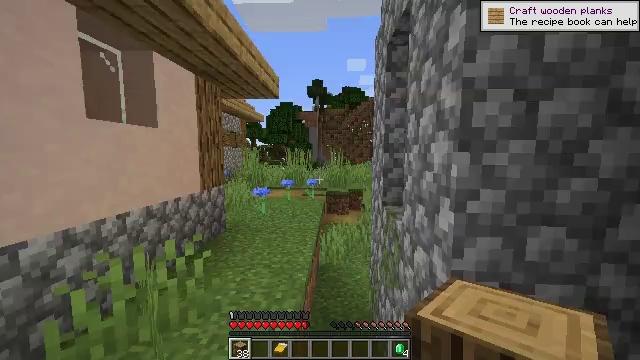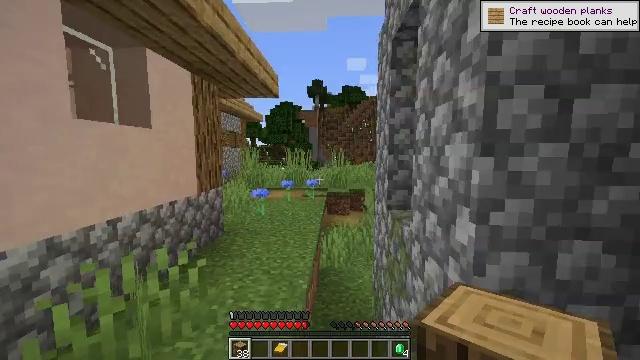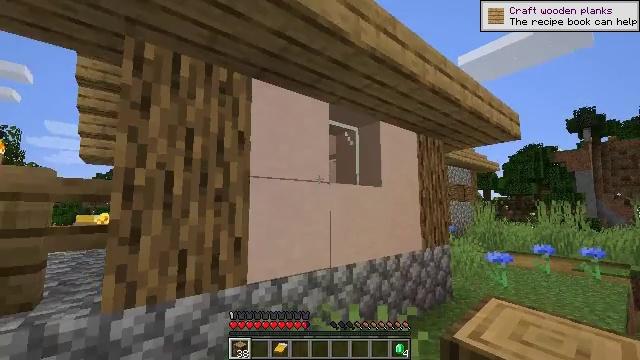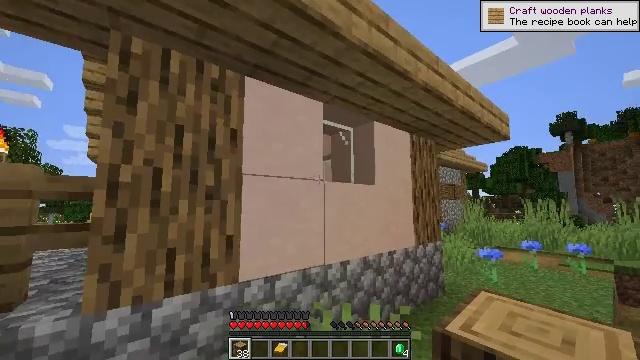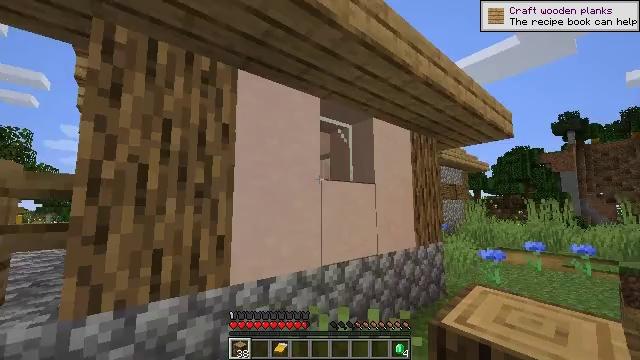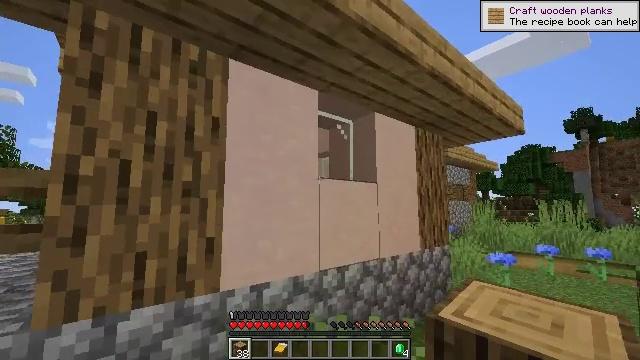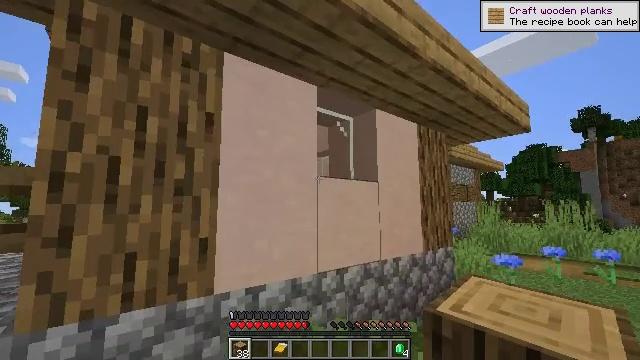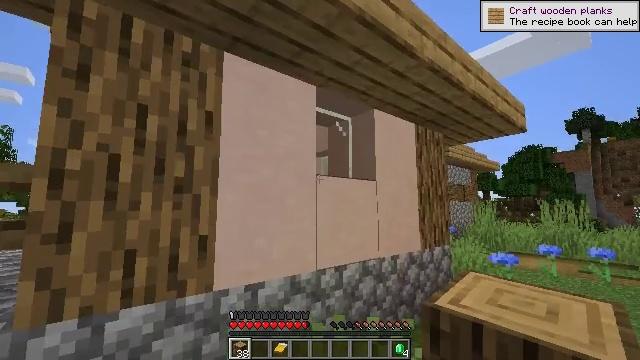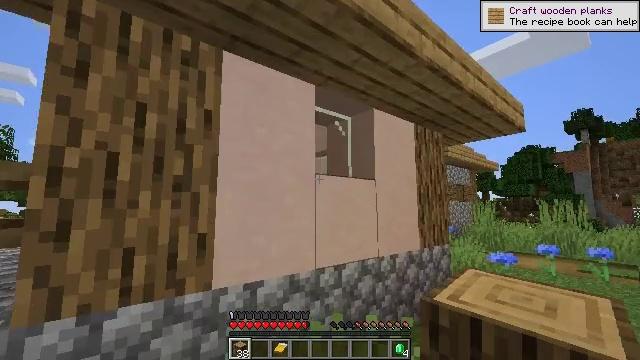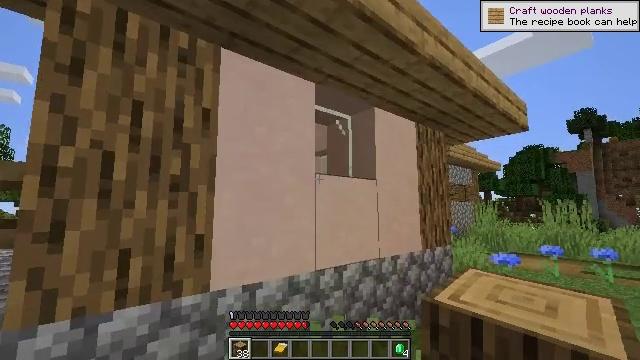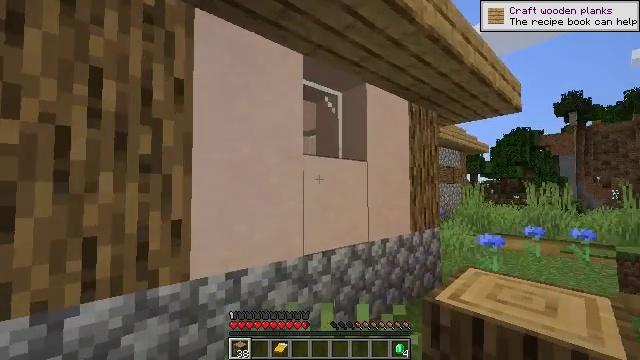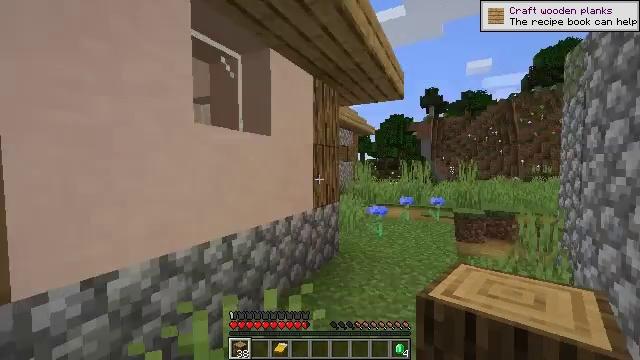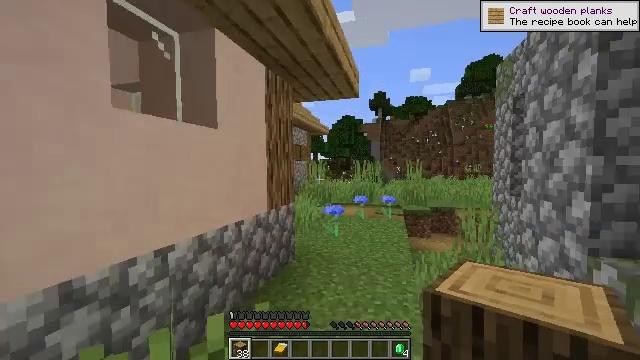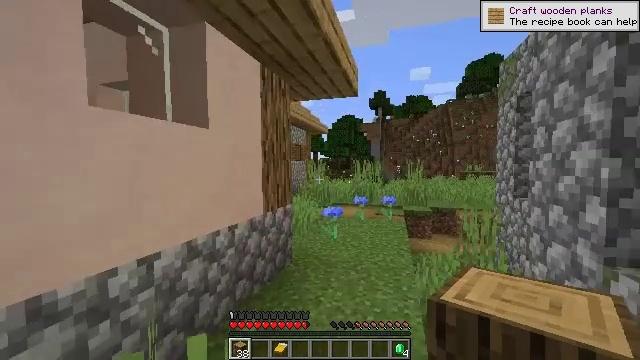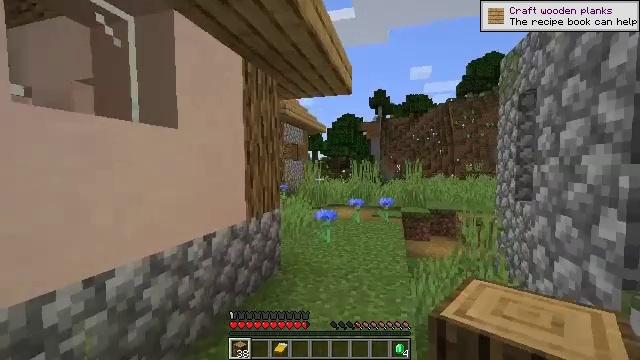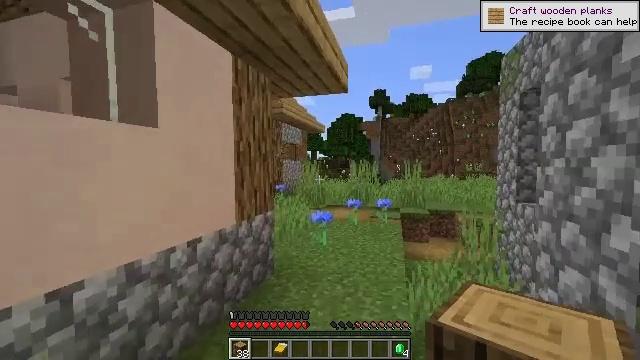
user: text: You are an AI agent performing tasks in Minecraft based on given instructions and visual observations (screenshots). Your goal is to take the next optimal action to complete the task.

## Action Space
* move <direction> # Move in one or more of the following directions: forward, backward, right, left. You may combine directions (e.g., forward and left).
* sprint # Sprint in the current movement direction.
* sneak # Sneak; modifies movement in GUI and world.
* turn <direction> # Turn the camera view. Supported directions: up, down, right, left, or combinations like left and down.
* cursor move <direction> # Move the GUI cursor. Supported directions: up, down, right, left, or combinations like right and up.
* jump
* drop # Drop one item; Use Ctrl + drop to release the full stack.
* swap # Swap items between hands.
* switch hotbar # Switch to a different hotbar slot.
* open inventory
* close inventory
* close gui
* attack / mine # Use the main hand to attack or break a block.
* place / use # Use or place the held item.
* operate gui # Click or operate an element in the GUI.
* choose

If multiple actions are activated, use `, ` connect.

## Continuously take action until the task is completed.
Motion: motion action
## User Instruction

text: Break the hay block to collect it.
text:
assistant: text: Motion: move forward, sprint
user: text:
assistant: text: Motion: move forward, sprint, turn left and up
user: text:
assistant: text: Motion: no_op
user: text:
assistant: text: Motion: no_op
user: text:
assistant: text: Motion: no_op
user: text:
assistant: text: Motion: no_op
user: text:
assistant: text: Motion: no_op
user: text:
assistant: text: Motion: no_op
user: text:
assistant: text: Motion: move forward
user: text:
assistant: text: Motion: move forward, turn right and down
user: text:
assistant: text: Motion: move forward, turn right and down
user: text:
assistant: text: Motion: move forward and move right, turn right
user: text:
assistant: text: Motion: move forward and move right
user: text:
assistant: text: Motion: move forward and move right
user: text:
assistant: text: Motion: move forward
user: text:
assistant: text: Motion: move forward
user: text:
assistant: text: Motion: move forward
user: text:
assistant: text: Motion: move forward, sprint
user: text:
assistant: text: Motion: move forward, sprint
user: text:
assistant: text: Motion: move forward, sprint
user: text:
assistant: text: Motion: move forward, sprint
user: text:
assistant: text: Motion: move forward
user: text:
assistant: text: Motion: move forward
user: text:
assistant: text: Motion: move forward
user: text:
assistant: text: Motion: move forward
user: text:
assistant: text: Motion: move forward
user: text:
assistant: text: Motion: move forward
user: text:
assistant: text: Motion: move forward
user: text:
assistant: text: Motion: move forward
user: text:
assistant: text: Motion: move forward